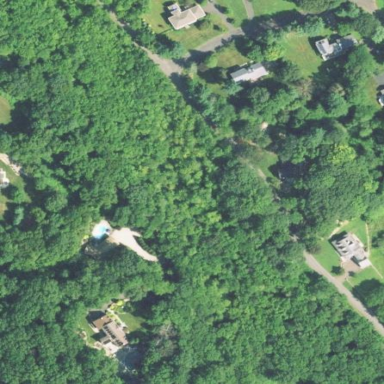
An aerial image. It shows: Existing Preserved Open Space in the woodland area.